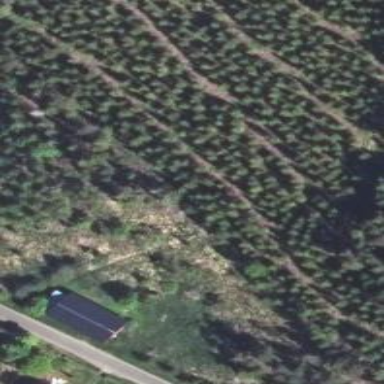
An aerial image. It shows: Forest area.